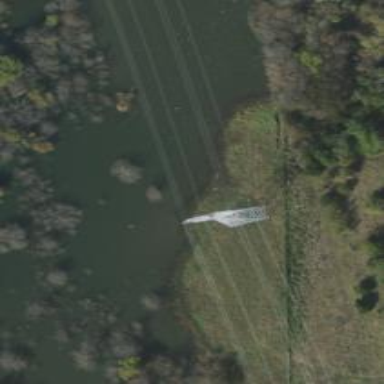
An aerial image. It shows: Power tower.